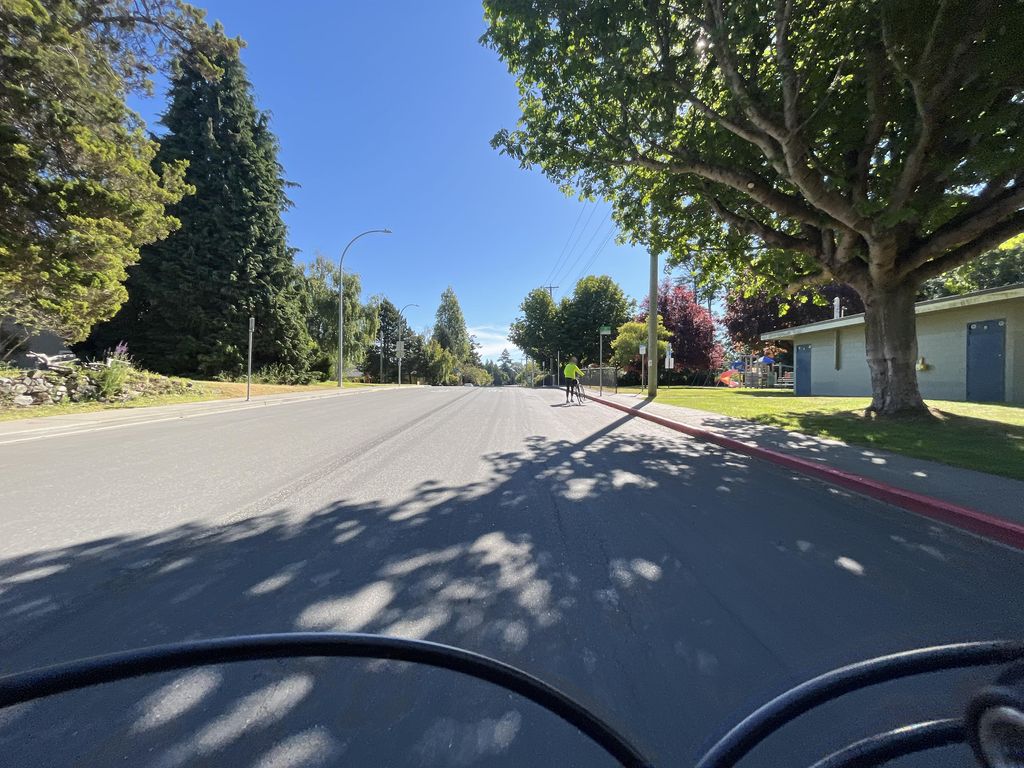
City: victoria